Aerial crown-view tile of a tropical tree (Barro Colorado Island, Panama), acquired 20240813:
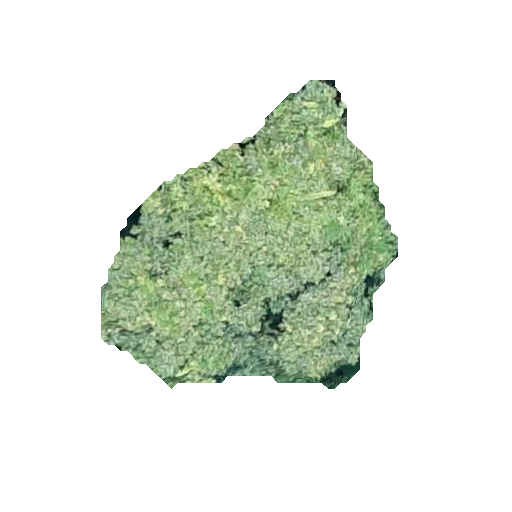
Species: Luehea seemannii
GBIF accepted scientific name: Luehea seemannii
Crown area: 91.783 m²